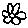
Label: flower